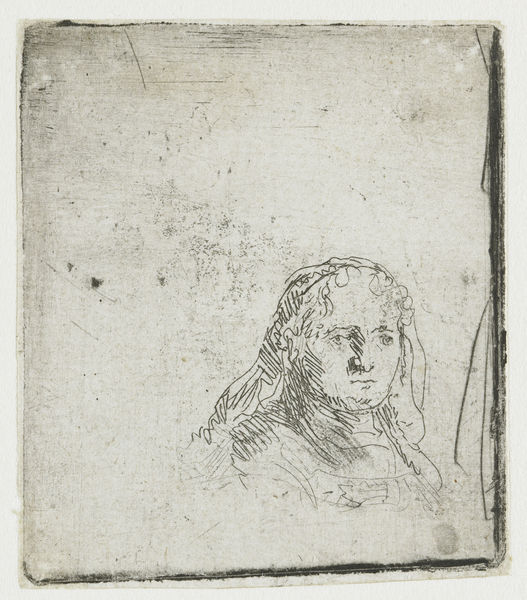
Titel: Studieblad met een schets van het hoofd van een vrouw
Künstler: Rembrandt Harmensz. van Rijn
Standort: Amsterdam
Institution: Rijksmuseum
Schlagwörter: kopf, mann, frau, frisur, mund, nase, schwarz, skizze, zeichnung, schleier, haube, alt, augen, gesicht, mensch, porträt, haare, locken, papier, leere, einfach, ernst, fotografie, seite, schwarzweiß, bleistift